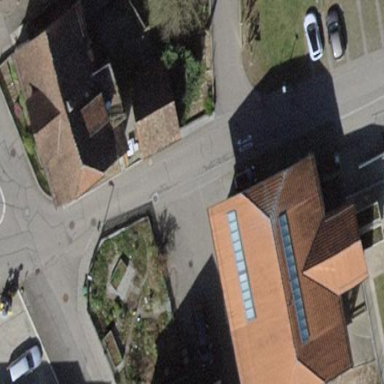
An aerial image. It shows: Kindergarten building.